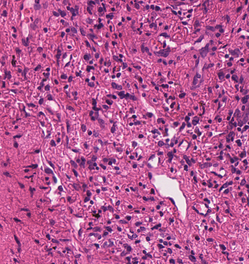
Tumor epithelial tissue: no
Tumor-associated stroma tissue: yes
Normal tissue: no